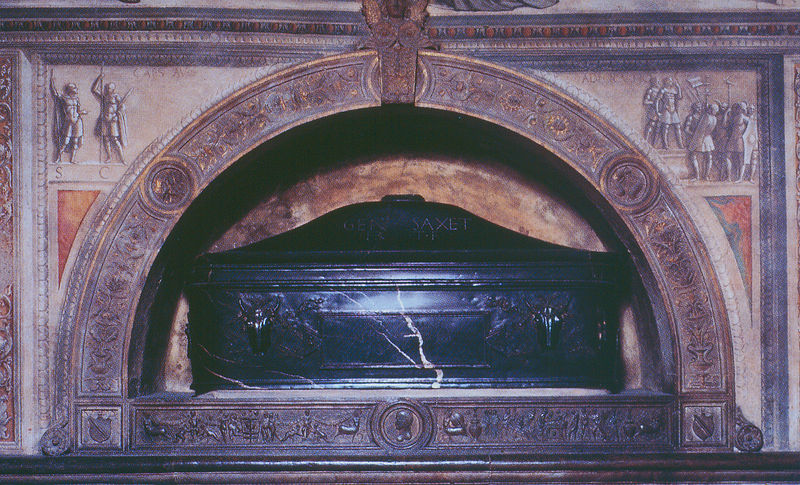
Titel: Grabnische des Francesco Sassetti
Künstler: Ghirlandaio
Schlagwörter: menschen, marmor, männer, schwarz, rahmen, stein, kirche, rund, engel, relief, bogen, lanze, inschrift, verzierung, metall, foto, medaillon, rom, verziert, halbrund, römer, gruft, sarg, grab, illusion, römisch, grabmal, sarkophag, grabstein, staatsman, saxe